Field crop: tomato
Growth stage: 1
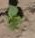
Species: solanum